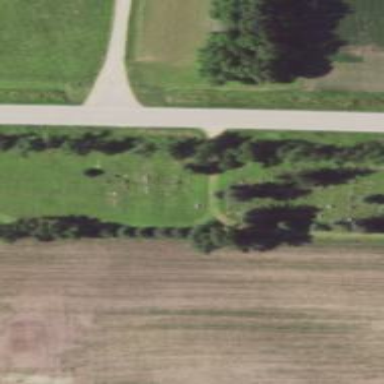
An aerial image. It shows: Cemetery.